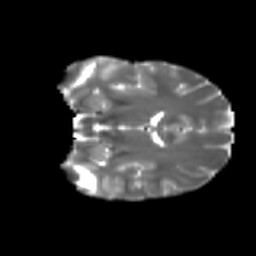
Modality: T2w
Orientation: coronal
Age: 24
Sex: female
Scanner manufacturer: ge
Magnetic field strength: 3 T
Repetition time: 7.8 s
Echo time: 0.0606 s